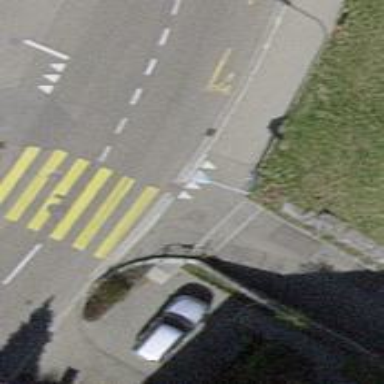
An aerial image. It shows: Unmarked crossing with traffic calming table.